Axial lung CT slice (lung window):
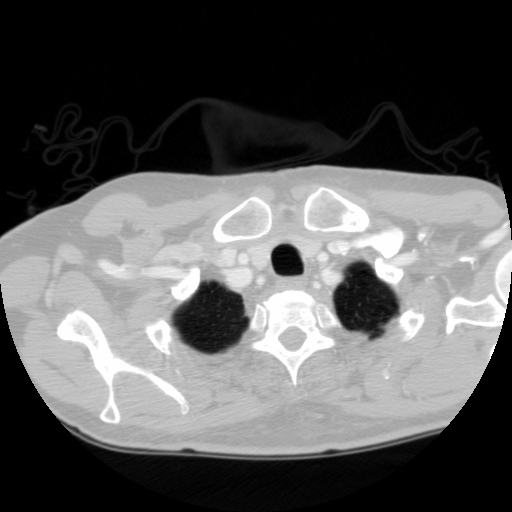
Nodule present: no